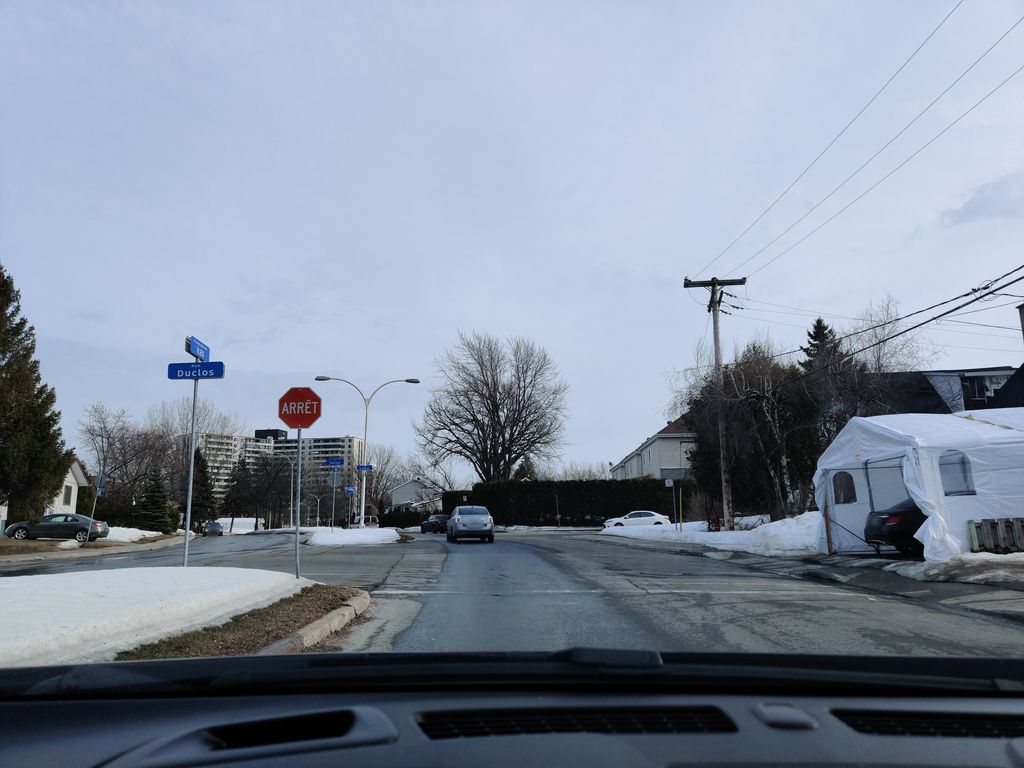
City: montreal